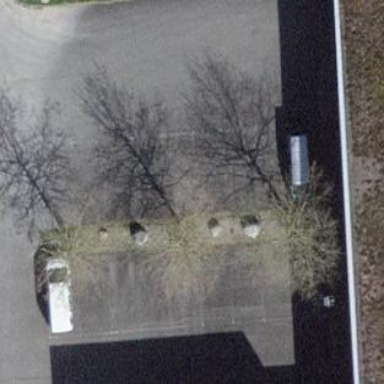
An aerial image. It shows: Parking area with asphalt surface.